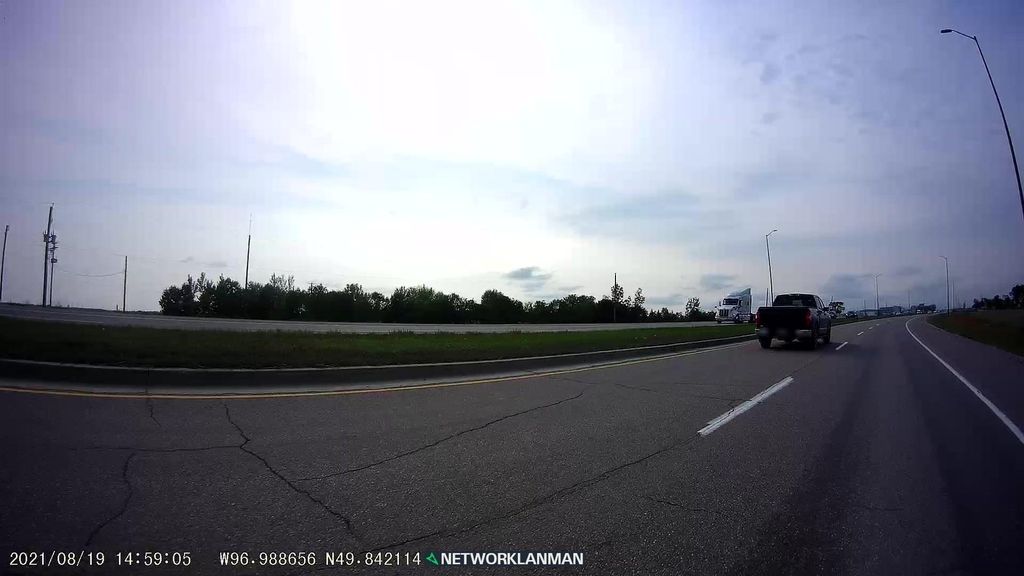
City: winnipeg